Interaction volume radius: 5 \u00c5
Interaction volume height: 15 \u00c5
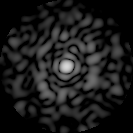
Disorder parameter: 0.8439